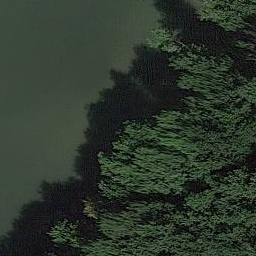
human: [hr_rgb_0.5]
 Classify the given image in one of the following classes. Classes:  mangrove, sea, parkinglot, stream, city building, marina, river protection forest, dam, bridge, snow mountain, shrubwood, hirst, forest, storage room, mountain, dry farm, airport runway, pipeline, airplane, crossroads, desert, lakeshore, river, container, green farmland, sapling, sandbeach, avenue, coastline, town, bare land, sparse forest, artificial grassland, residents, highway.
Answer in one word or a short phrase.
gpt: river protection forest